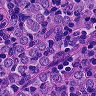
Metastatic tissue present: yes